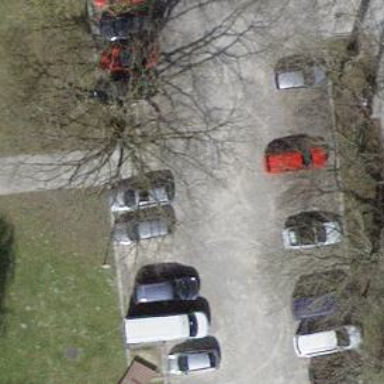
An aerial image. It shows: Car-sharing service available at this location.